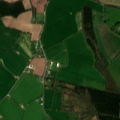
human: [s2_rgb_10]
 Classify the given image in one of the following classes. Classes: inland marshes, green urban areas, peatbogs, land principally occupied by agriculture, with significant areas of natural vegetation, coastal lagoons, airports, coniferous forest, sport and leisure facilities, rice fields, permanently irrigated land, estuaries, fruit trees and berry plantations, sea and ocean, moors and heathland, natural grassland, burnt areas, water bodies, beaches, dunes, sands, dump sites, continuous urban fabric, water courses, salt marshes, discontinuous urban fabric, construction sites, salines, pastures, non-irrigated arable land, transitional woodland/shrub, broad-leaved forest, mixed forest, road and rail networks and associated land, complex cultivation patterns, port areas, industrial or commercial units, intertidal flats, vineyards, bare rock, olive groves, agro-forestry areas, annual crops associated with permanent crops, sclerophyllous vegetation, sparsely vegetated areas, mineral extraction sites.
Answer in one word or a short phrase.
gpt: non-irrigated arable land, pastures, coniferous forest